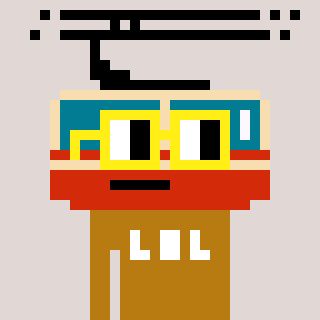
a pixel art character with square yellow glasses, a tram wagon-shaped head and a gold-colored body on a warm background